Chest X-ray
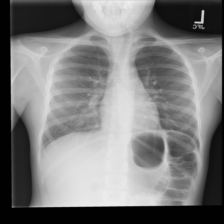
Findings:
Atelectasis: negative
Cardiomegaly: negative
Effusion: negative
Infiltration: negative
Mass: positive
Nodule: negative
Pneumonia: negative
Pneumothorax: negative
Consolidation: negative
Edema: negative
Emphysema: negative
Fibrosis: negative
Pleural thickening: negative
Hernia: negative